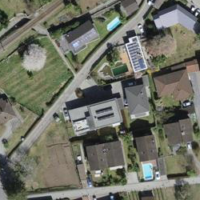
EUNIS habitat code: 55
Species observed at this site:
Clinopodium vulgare